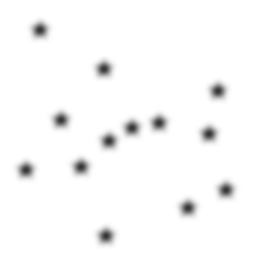
Squares: 0
Triangles: 0
Stars: 13
Total shapes: 13